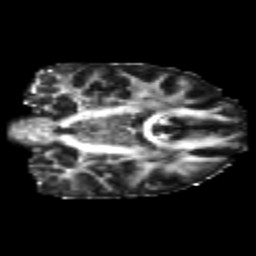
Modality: FA
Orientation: coronal
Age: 22
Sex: female
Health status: healthy
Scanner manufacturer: philips
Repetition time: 7.385 s
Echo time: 0.08599 s